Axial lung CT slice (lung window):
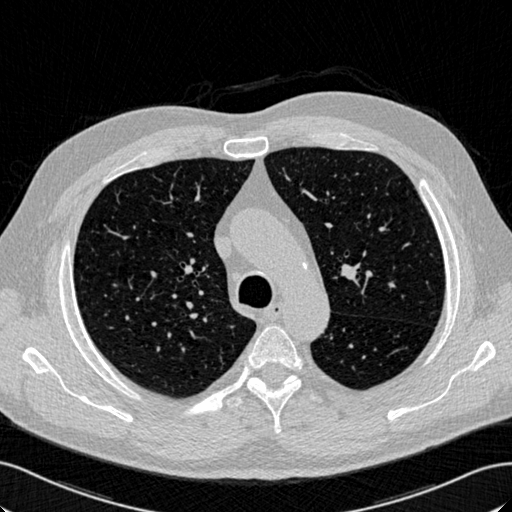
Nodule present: no